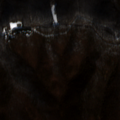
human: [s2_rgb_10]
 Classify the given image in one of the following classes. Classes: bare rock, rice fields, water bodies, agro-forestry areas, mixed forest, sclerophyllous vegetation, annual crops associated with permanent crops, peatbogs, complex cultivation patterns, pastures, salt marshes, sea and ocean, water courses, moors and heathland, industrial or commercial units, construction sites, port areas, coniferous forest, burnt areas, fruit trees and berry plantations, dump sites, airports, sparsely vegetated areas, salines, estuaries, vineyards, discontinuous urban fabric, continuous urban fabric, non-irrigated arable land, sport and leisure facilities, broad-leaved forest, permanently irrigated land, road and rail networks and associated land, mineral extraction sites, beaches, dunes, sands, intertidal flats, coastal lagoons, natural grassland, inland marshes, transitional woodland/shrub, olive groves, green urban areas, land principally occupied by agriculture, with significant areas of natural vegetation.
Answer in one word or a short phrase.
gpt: broad-leaved forest